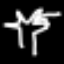
Label: palm tree